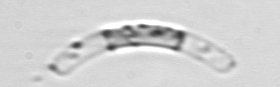
Label: Guinardia_striata